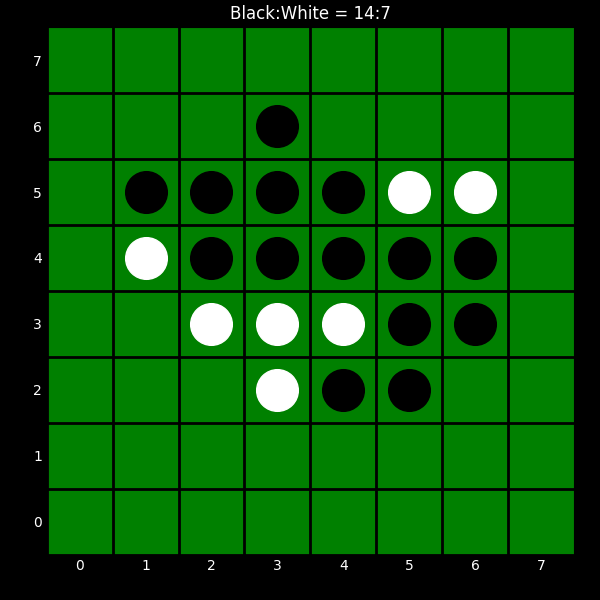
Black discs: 14
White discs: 7